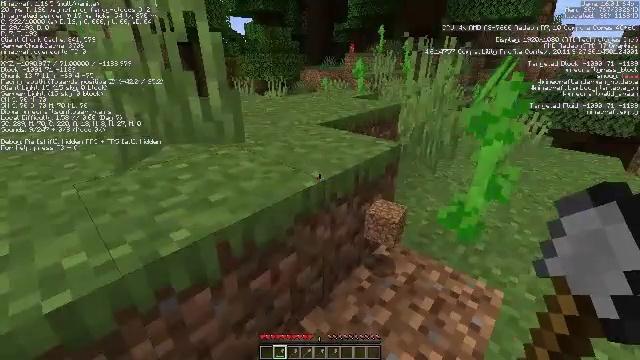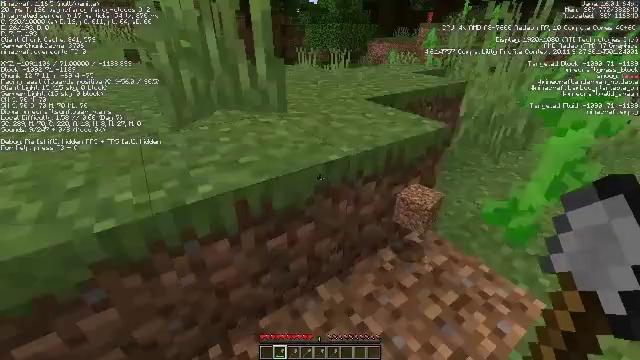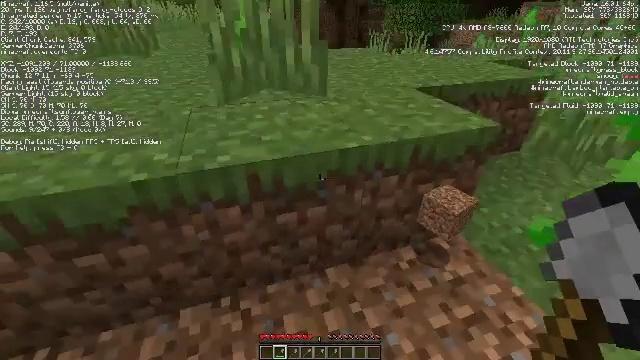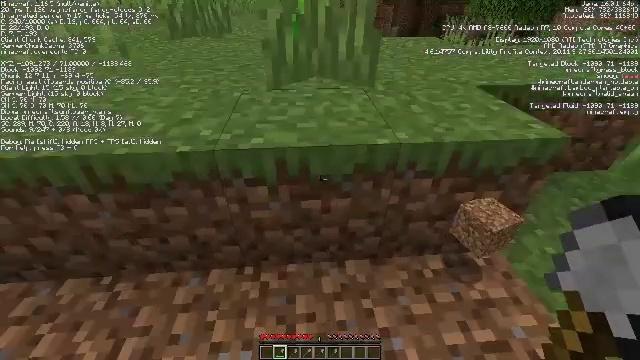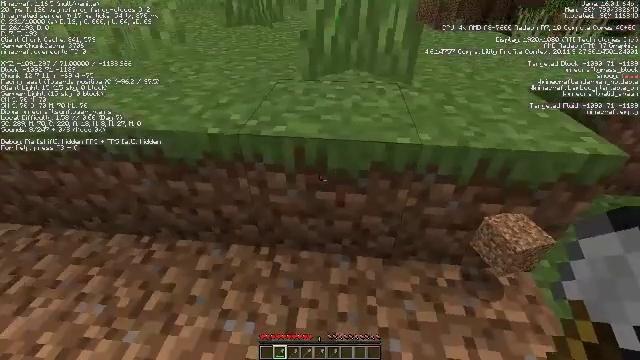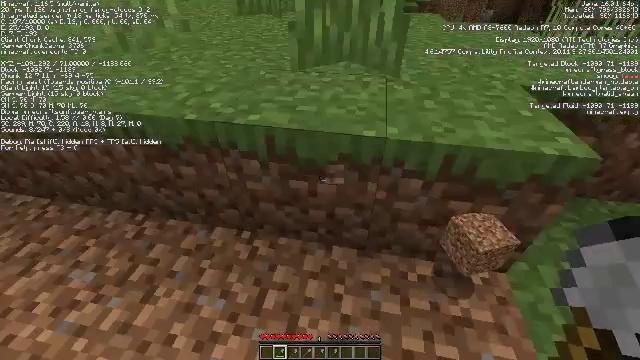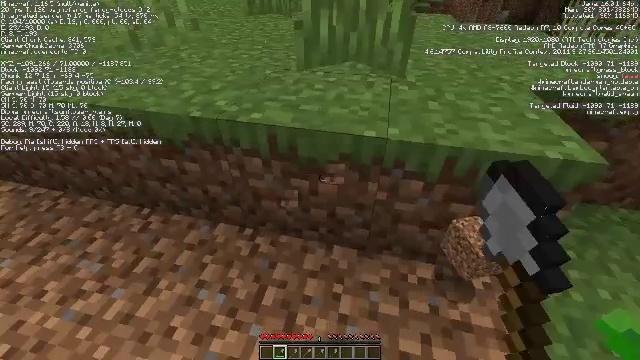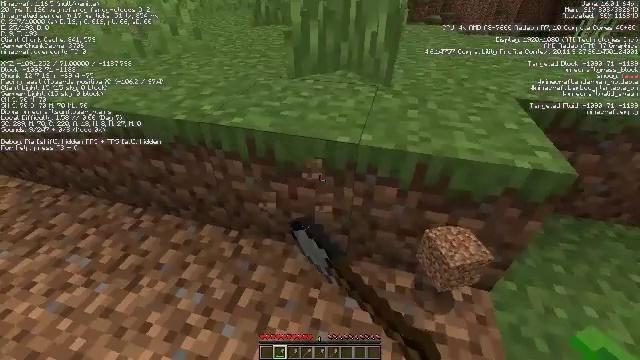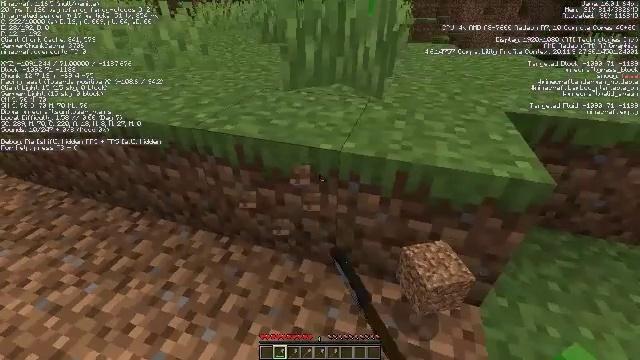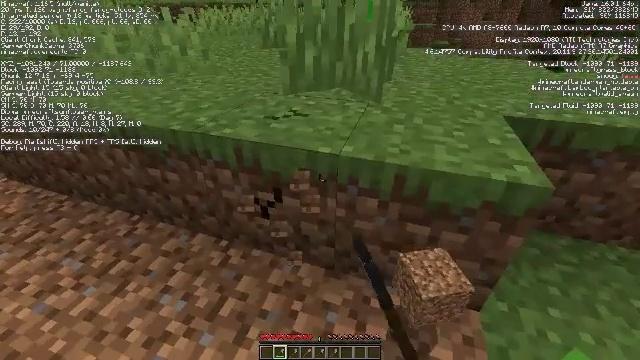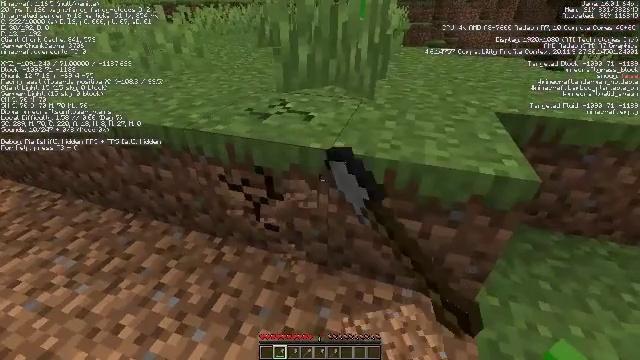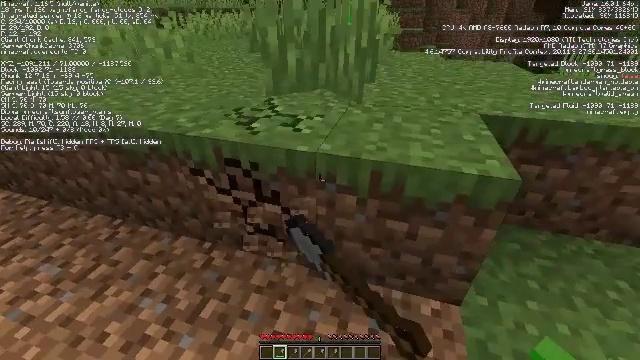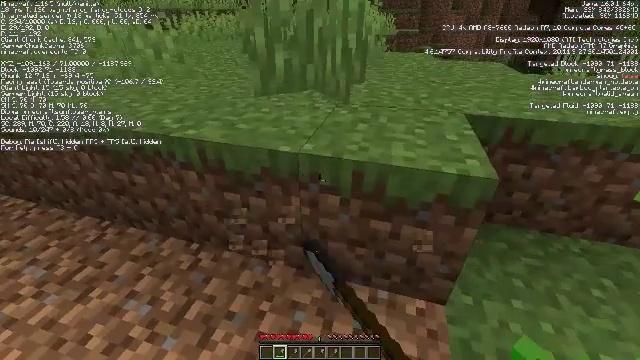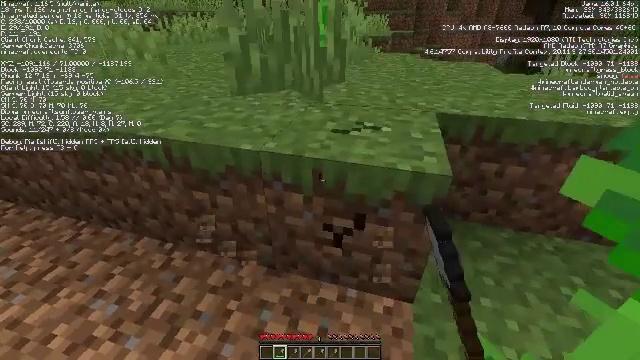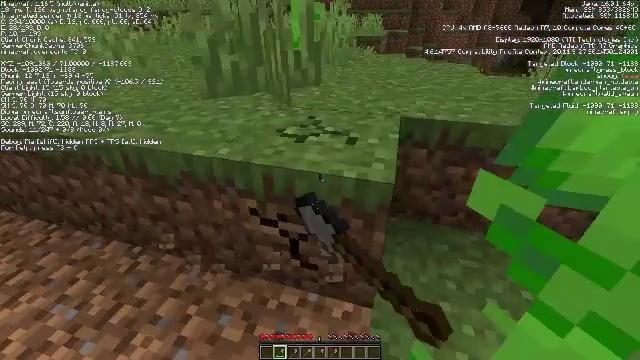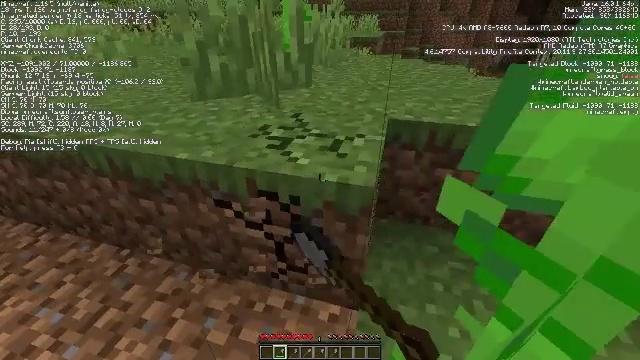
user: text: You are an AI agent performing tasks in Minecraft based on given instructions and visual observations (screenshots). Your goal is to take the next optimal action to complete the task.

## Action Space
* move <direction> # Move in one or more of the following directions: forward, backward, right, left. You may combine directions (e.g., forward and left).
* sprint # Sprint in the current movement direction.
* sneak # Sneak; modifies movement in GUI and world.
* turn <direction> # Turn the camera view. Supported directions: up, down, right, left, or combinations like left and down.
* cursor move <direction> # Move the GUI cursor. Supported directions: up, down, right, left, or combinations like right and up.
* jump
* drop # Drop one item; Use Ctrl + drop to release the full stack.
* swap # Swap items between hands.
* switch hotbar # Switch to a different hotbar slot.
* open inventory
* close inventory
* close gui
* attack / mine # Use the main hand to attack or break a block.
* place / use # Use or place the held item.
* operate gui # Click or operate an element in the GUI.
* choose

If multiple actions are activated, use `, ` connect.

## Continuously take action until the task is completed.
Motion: motion action
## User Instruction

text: Attack the sunflower to harvest it.
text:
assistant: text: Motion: move right, turn left and down
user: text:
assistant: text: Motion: move right, turn left and down
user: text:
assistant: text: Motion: move right, turn left and down
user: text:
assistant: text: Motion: move right, turn left and down
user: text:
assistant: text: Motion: move right, turn left and down, attack / mine
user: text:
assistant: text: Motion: move right, turn left, attack / mine
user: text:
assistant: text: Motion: turn left and up, attack / mine
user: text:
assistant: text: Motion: turn left and up, attack / mine
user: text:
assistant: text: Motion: attack / mine
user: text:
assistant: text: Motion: attack / mine
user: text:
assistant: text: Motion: move right, turn right, attack / mine
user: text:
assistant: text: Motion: move right, attack / mine
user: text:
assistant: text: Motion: move right, attack / mine
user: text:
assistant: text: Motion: move right, attack / mine
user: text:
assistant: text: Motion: move right, attack / mine
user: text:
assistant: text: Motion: move right, attack / mine
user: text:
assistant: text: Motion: turn left, attack / mine
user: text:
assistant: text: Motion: turn left and up, attack / mine
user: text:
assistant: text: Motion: turn left, attack / mine
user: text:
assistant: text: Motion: turn left, attack / mine
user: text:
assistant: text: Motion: attack / mine